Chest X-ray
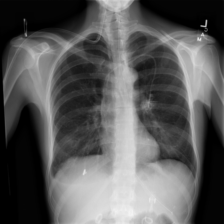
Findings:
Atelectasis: negative
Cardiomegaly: negative
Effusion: negative
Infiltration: negative
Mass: negative
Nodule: negative
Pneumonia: negative
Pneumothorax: negative
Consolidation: negative
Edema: positive
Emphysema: negative
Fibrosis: negative
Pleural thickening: negative
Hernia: negative